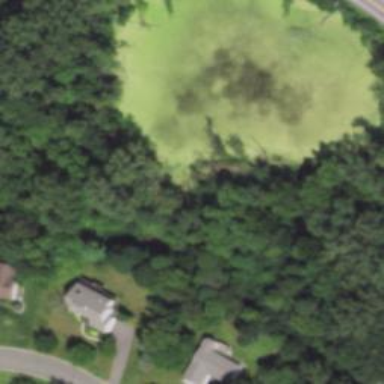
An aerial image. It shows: Serene pond surrounded by nature.